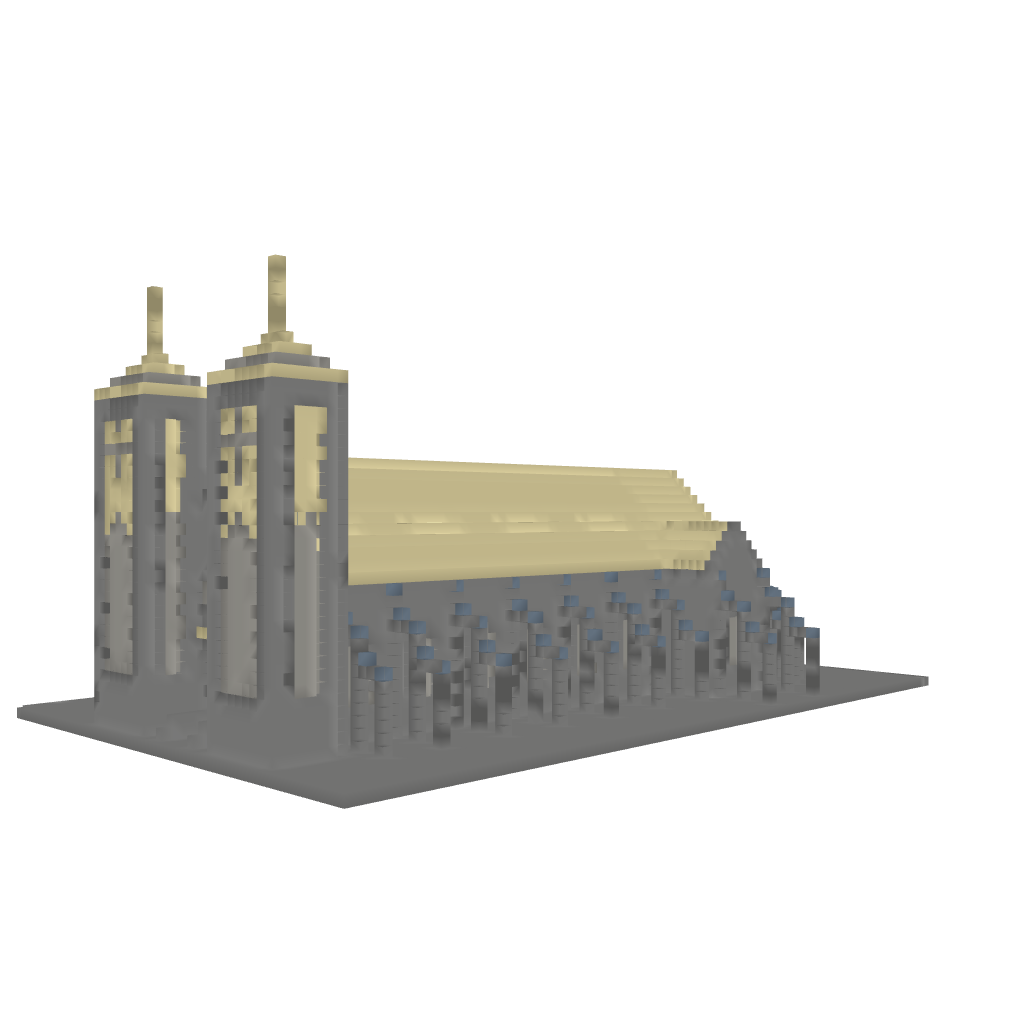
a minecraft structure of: cathedral